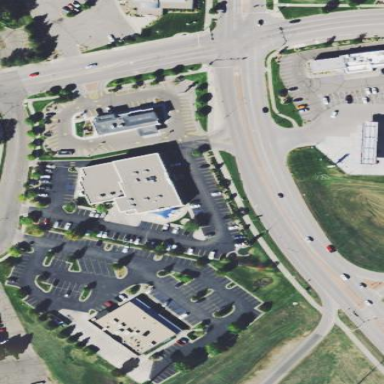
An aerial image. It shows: Commercial area.